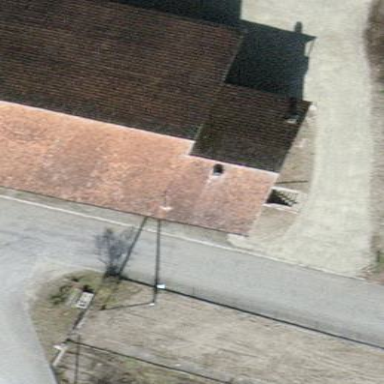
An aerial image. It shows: Farm building with gabled roof.